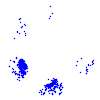
Particle: electron